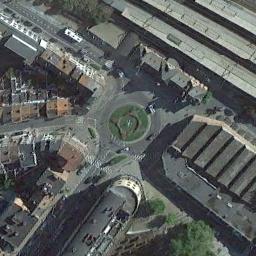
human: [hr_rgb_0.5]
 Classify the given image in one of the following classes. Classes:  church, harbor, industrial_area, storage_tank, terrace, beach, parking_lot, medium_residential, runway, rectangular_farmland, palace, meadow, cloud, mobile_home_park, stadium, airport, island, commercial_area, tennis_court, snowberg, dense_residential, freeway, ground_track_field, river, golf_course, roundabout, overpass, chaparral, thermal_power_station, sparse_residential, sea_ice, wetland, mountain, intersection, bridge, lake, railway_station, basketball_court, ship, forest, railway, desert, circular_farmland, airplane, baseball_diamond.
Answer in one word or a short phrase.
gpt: roundabout